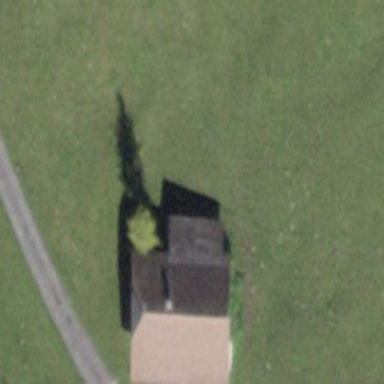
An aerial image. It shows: Cabin.